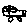
Label: car